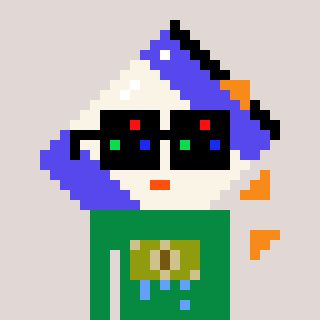
a pixel art character with square black sunglasses, a chips-shaped head and a green-colored body on a warm background